Question: I understand the Leaks tool takes a snapshot every X (default 10) seconds. But do the red bars in the Leaks graph tell me the amount of leaked memory at that snapshot in time? Or do they signify the cumulative memory leaked?
In other words, towards the end of this graph, has my app leaked the cumulative of all red bars in memory, or has it leaked no memory because the bar has diminished in size, and then didn't appear at all in the last snapshot interval?

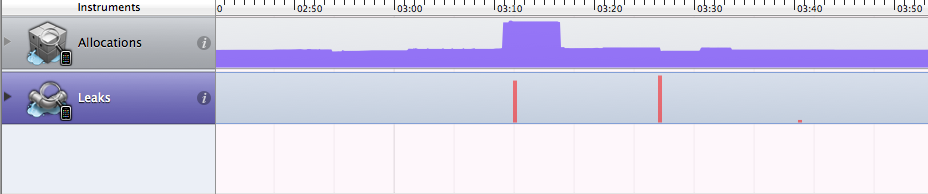
Answer: You can check for yourself by clicking on the timeline and dragging over the time where the red bar is. A tooltip will open that tells you the number of leaks and the amount of leaked memory.
You'll find Instruments shows the cumulative total of leaks and leaked memory in the tooltip. In your screenshot, if you drag over the small red bar, the tooltip will report a higher number of leaks and leaked memory than it reports for the two taller bars in the graph.